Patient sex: F
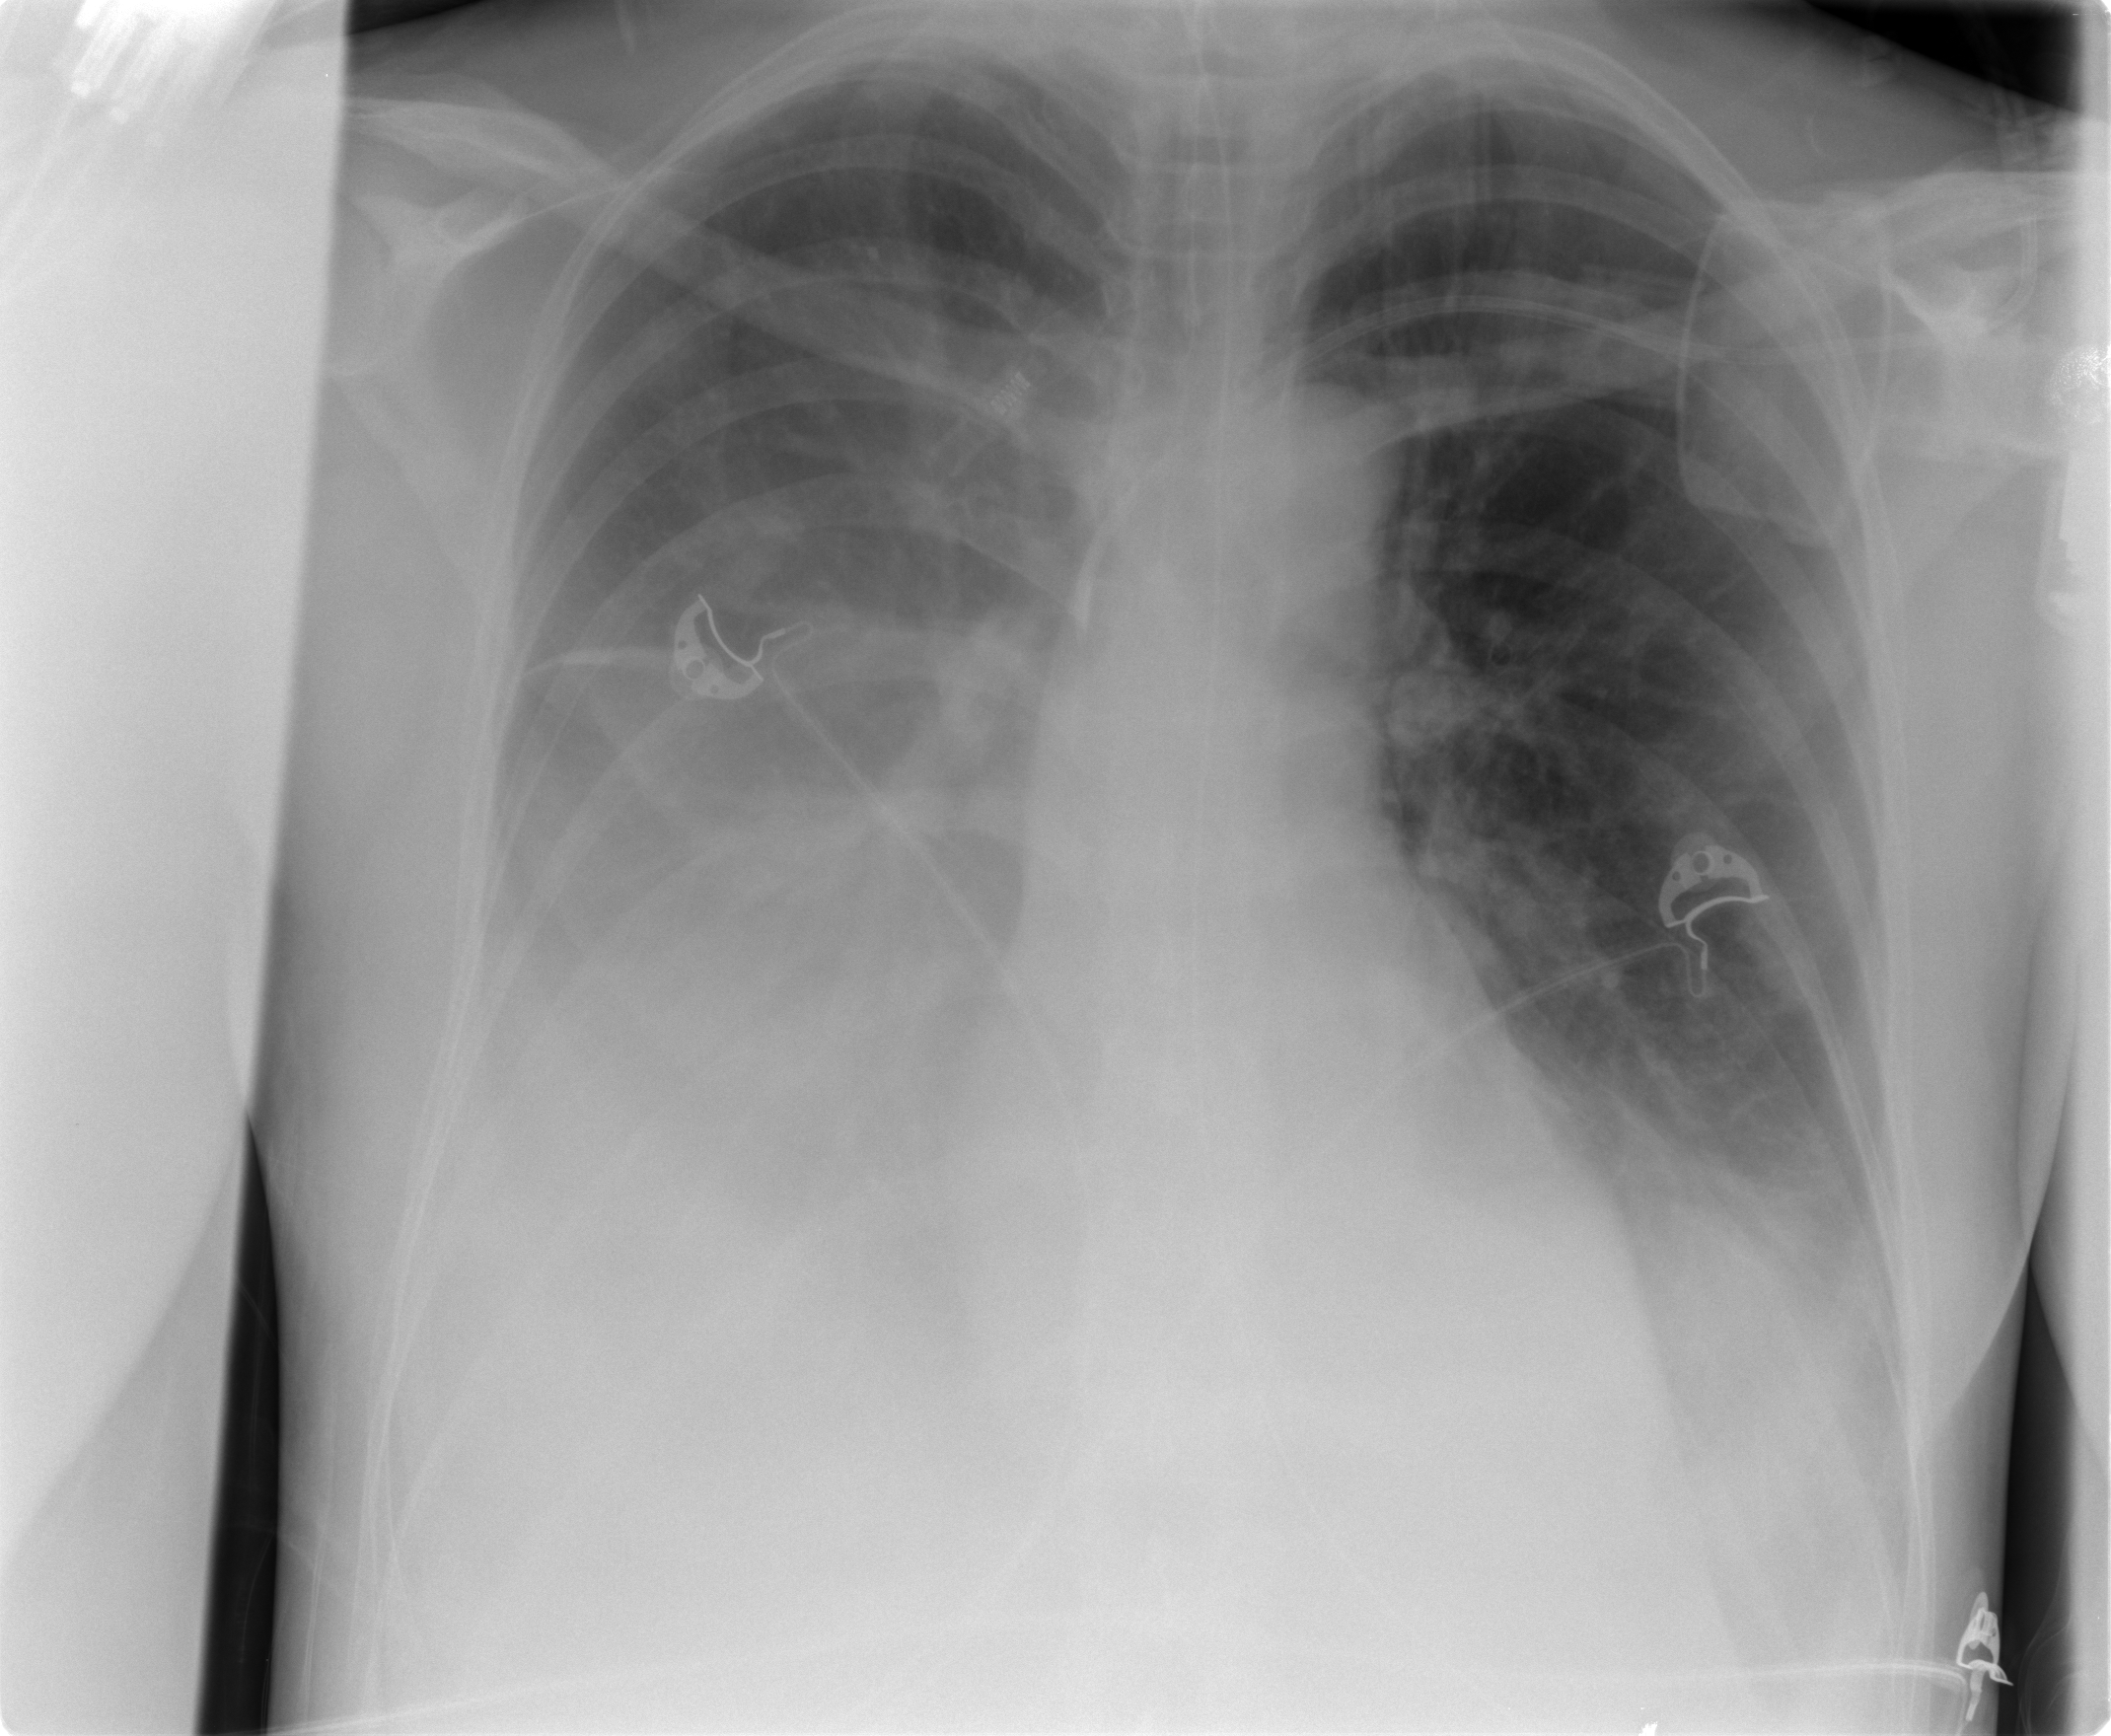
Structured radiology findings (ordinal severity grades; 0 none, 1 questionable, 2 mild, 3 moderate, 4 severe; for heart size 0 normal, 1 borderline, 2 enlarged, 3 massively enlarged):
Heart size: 0
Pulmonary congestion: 0
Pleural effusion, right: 3
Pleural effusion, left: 2
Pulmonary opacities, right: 2
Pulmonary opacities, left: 0
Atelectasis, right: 3
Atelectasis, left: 2